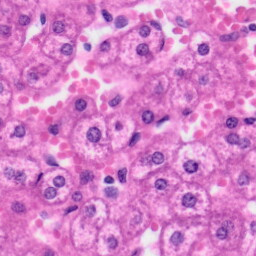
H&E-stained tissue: Liver